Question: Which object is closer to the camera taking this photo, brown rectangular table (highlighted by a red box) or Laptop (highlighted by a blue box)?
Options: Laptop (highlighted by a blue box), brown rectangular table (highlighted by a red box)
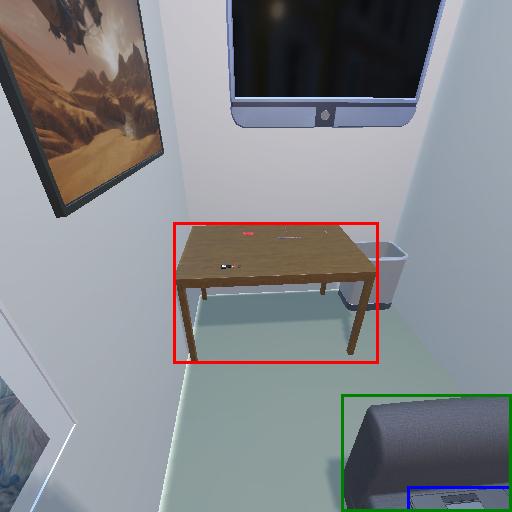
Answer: Laptop (highlighted by a blue box)